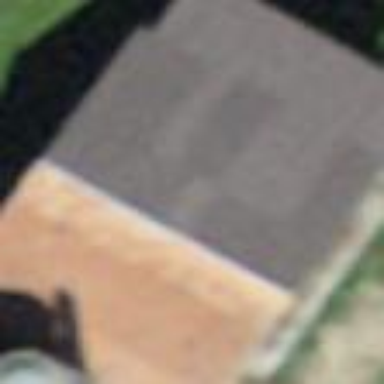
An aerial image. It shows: Rural barn.